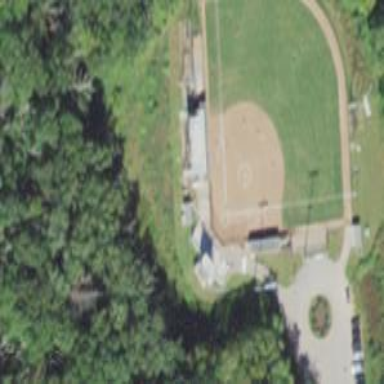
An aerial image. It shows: Grass pitch designated for softball.